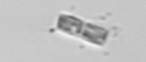
Label: Bacillariophyceae_morphotype1